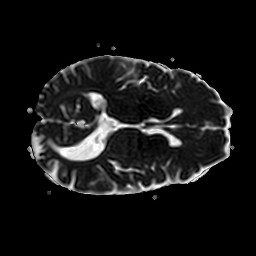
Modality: ADC
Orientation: axial
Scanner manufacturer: philips
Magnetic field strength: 3 T
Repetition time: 3.799 s
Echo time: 0.06134 s